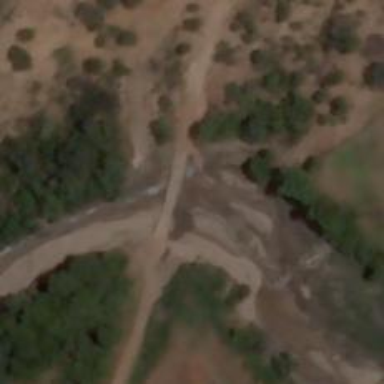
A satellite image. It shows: Unclassified road on bridge.